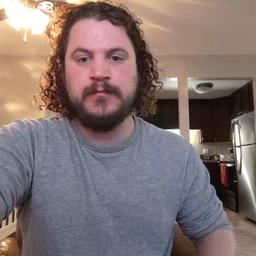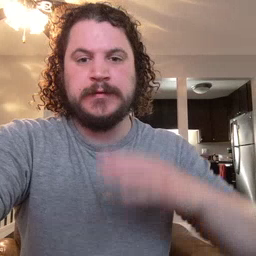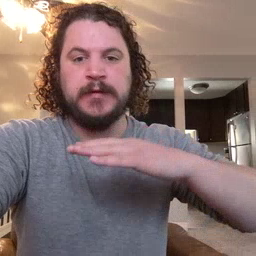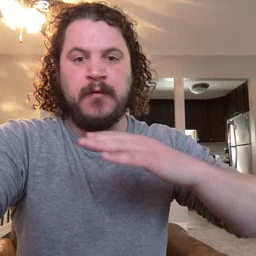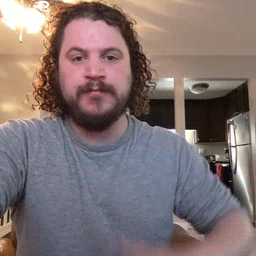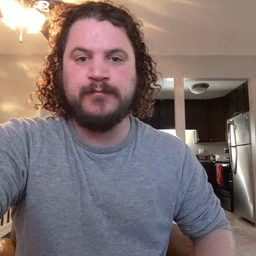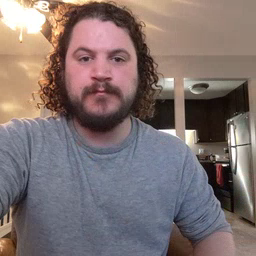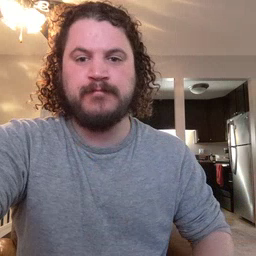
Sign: table